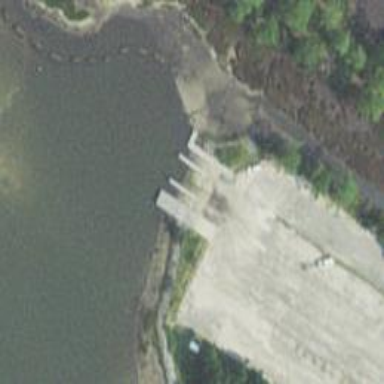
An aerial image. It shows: Slipway on leisure land.